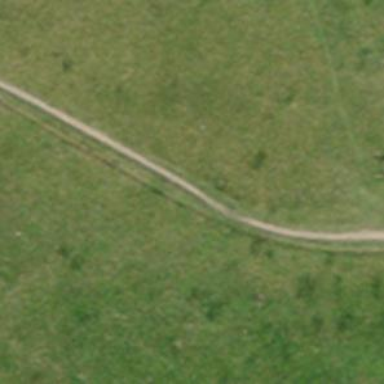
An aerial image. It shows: Gravel path with excellent visibility for trails.